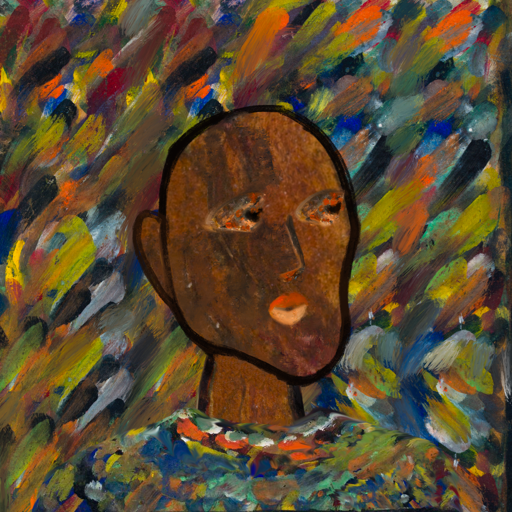
Background: An_Impression, Head And Neck Side: Mosgoul, Face Side: Gypsy_Queen, Bust: An_Impression, Hair Side: Blank, Head Accessory: Blank, Second Necklace: Blank, Necklace: Blank, Baby: Blank